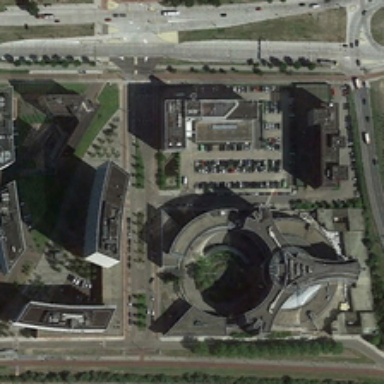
Tall buildings are on both sides of the road .